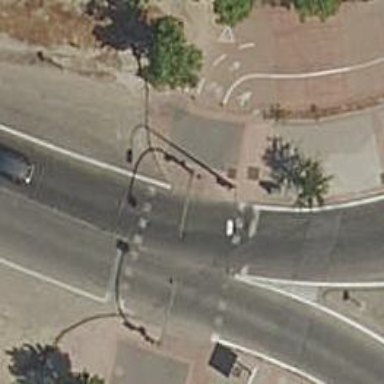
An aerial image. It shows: Crossing road.